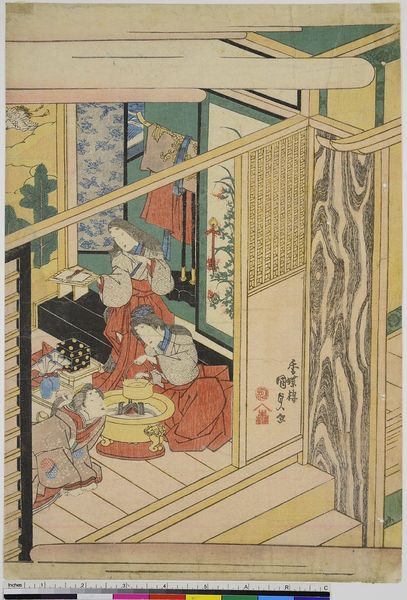
Künstler: Utagawa Kunisada
Standort: Hamburg
Institution: Museum für Kunst und Gewerbe Hamburg
Schlagwörter: interieur, ofen, holzschnitt, paravent, druckgraphik, druckgrafik, zeit, farbholzschnitt, feuerstelle, herd, wandschirm, edo, reproduktionen, druckerzeugnisse, kohlebecken, hausinneres, essen kochen, zubereitung von lebensmitteln, ukiyo